This grayscale image was formed by reshaping a rotor test-rig vibration snapshot into a 2-D grid. Diagnose the rotating machine from this image, choosing from: normal, misalignment, unbalance, looseness.
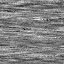
Answer: unbalance